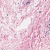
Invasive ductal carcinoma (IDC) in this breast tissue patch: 0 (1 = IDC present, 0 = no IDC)